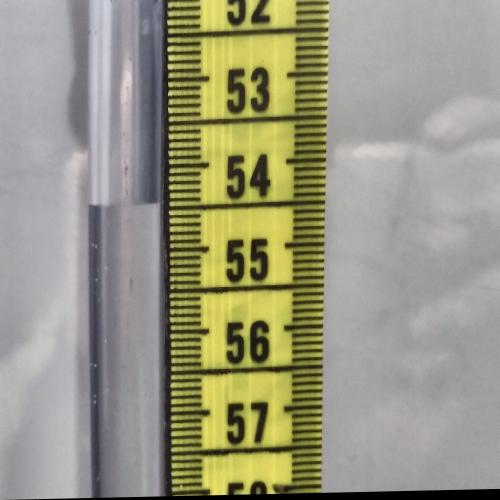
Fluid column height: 54.4 cm